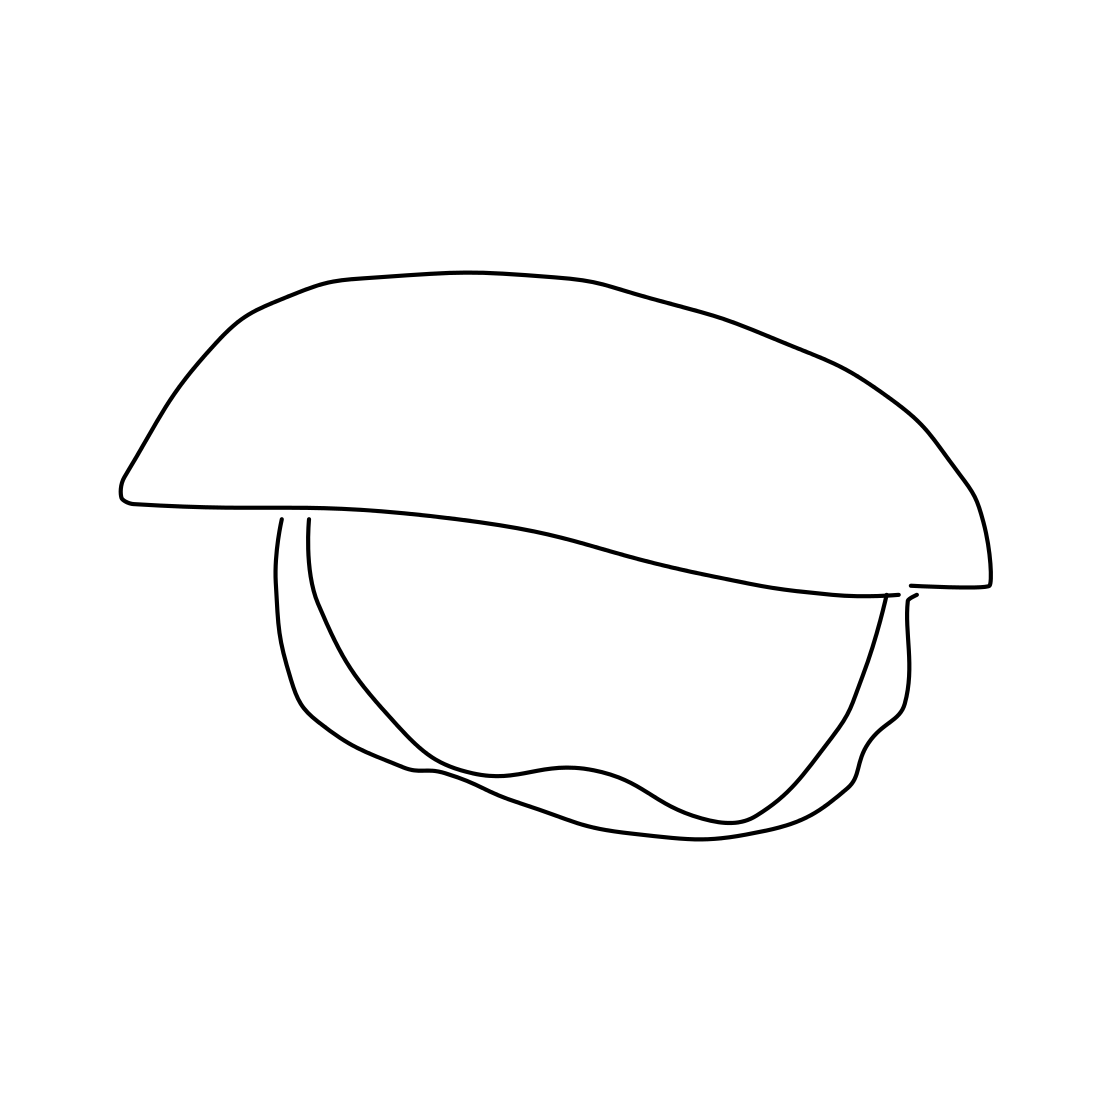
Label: helmet